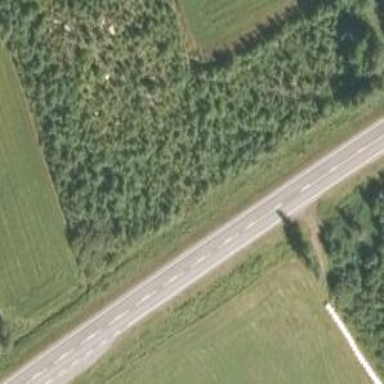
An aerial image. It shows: Trunk highway.